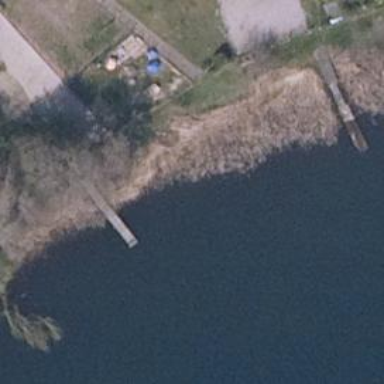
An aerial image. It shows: Man-made pier.